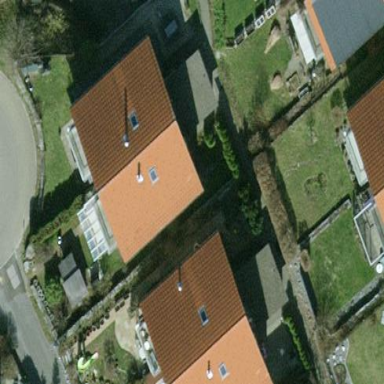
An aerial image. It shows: Semi-detached house with gabled roof.